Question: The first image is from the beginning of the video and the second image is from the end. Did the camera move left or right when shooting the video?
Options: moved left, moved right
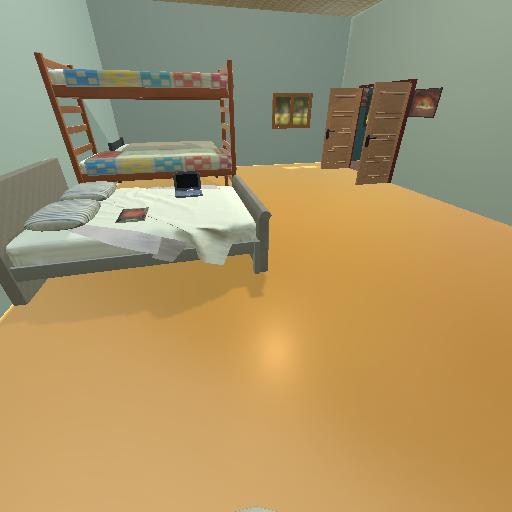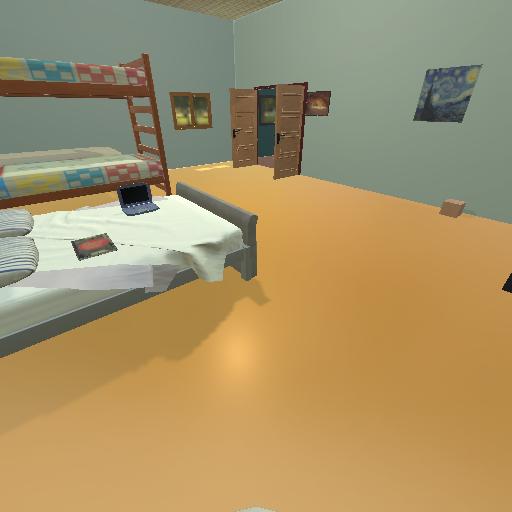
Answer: moved left